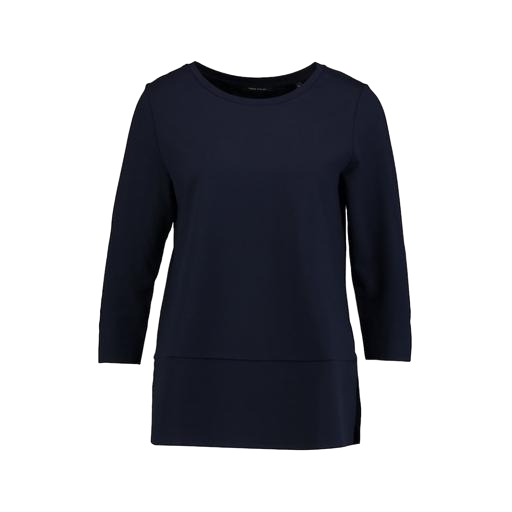
blue women's ottoman t-shirt, three-quarter sleeved jersey top, scuba tunic, white background